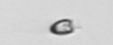
Label: Pyramimonas